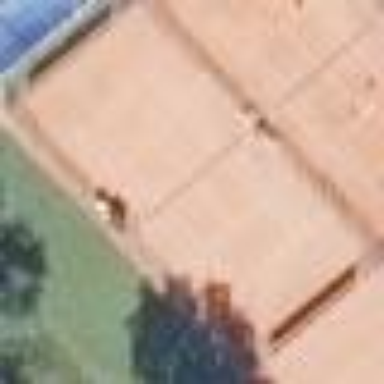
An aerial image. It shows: Clay tennis court in leisure land pitch.